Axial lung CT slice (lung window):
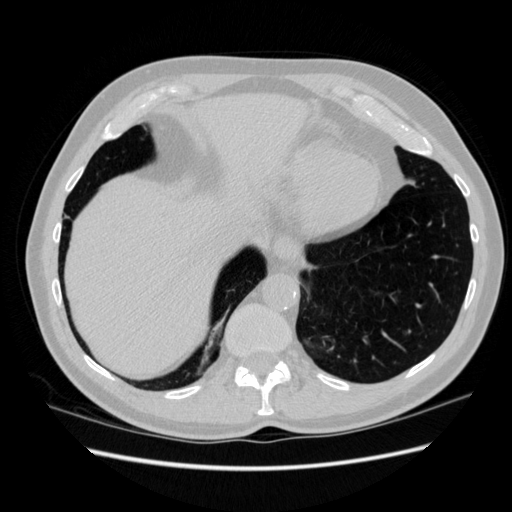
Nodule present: no